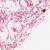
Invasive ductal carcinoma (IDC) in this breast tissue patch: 0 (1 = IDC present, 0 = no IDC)